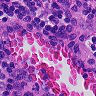
Metastatic tissue present: no